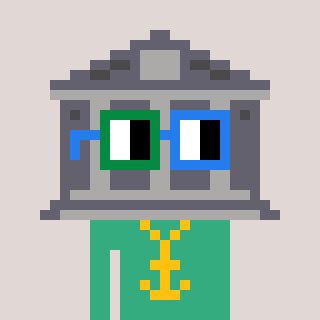
a pixel art character with square green and blue glasses, a bank-shaped head and a teal-colored body on a warm background